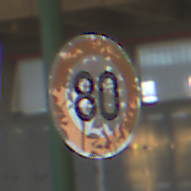
Verkehrszeichen: Geschwindigkeit80
Umgebung: Roofed, Special
Tageszeit: MorningAfternoon
Wetter: NotSpecified
Licht: Artificial
Jahreszeit: NotSpecified
Kontrast: MediumContrast